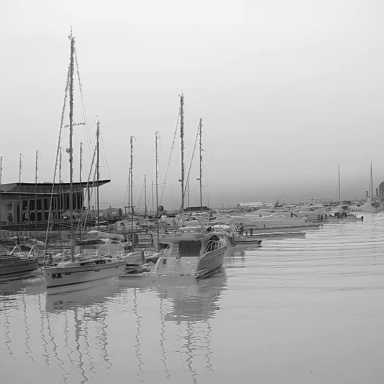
There are six objects shown in the infrared image, including five sailboats, and a canoe.